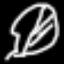
Label: leaf